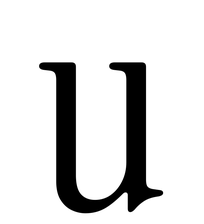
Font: InstrumentSerif-Regular